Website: crate-barrel
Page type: billing-address
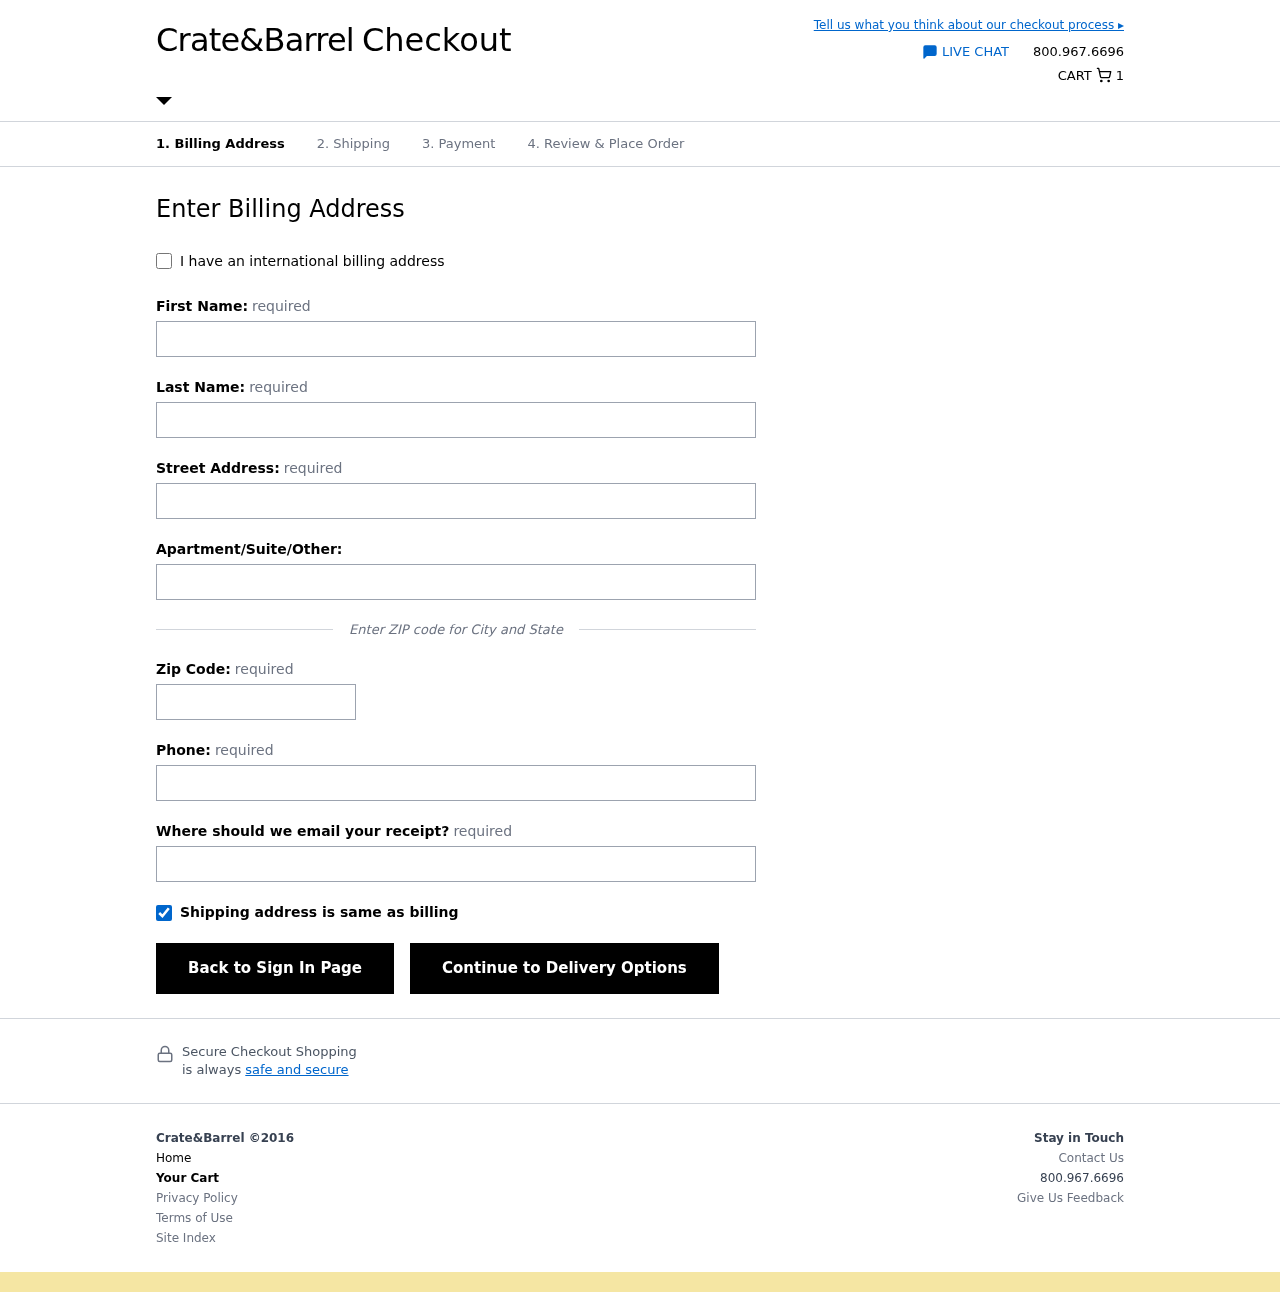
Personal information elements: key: PII_EMAIL
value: amy.thompson@yahoo.com
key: PII_FIRSTNAME
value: Amy
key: PII_LASTNAME
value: Thompson
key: PII_PHONE
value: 7663512921
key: PII_POSTCODE
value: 49285
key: PII_STREET
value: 587 Quinn Park
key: PII_STREET2
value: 54604 Mata Row
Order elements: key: ORDER_NUM_ITEMS
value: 1